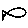
Label: fish